Aerial crown-view tile of a tropical tree (Barro Colorado Island, Panama), acquired 20250616:
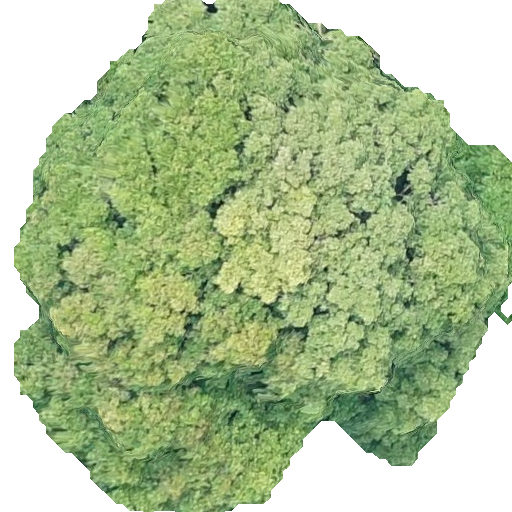
Species: Prioria copaifera
GBIF accepted scientific name: Prioria copaifera
Crown area: 281.015 m²